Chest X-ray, PA view. Patient: 24 years old, sex M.
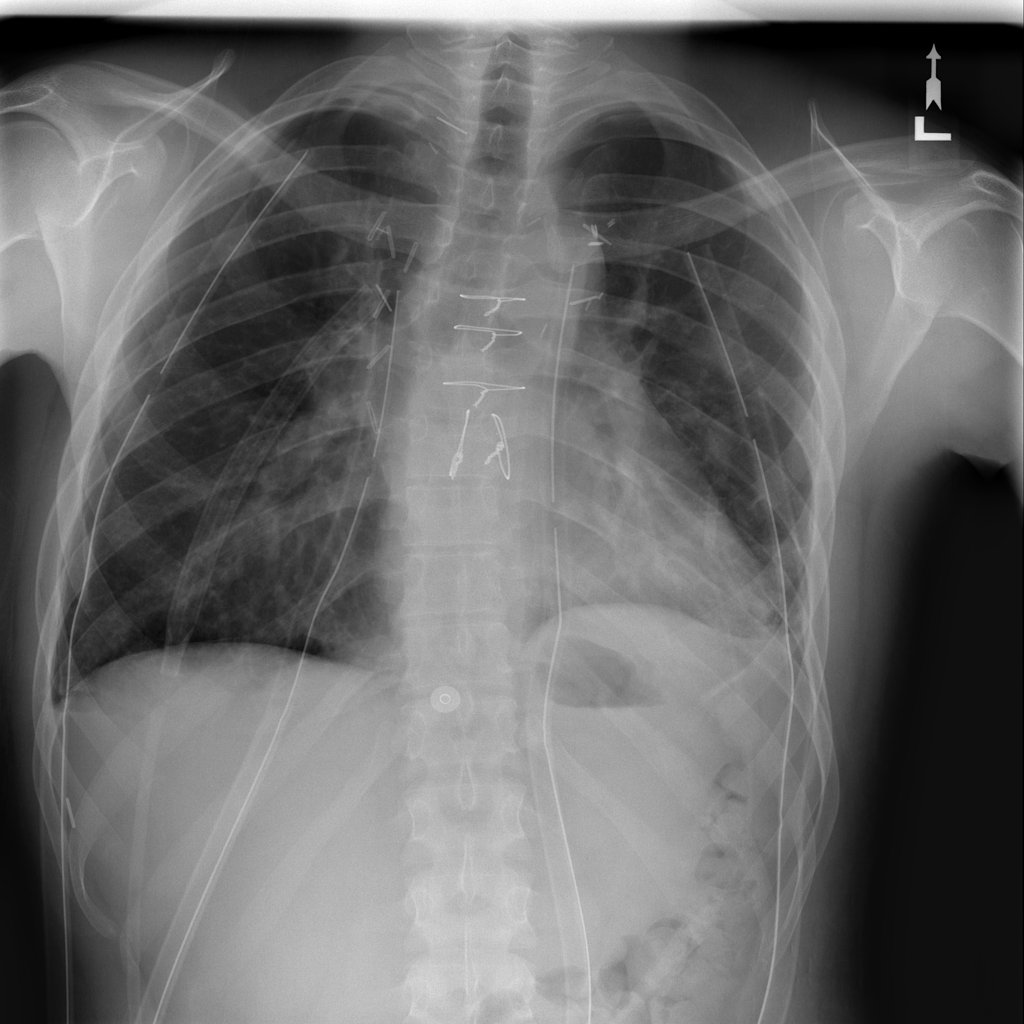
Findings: Infiltration, Pneumothorax